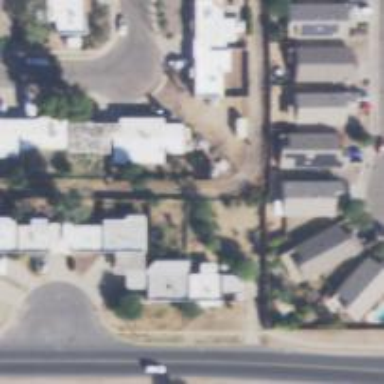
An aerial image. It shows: Alleyway designated as service road.